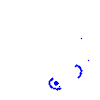
Particle: pion